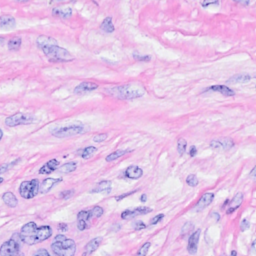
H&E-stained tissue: Breast